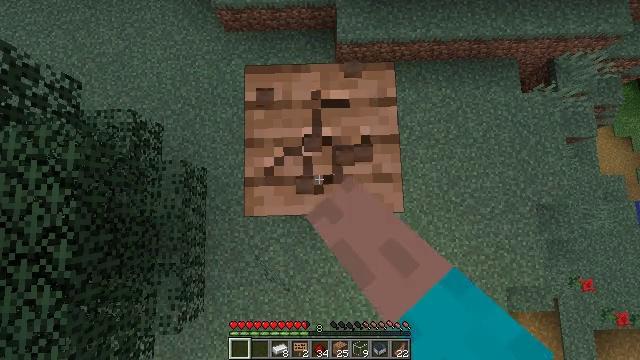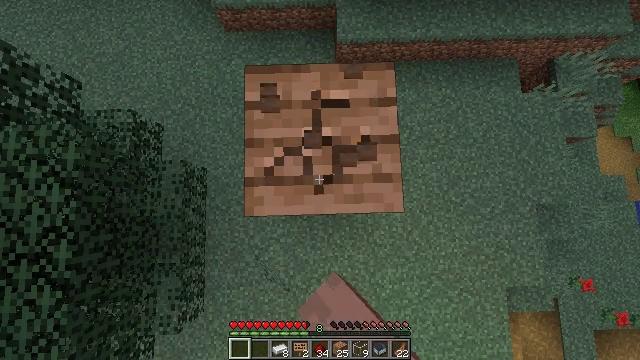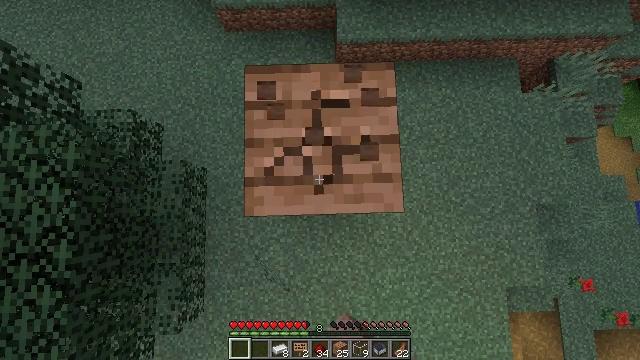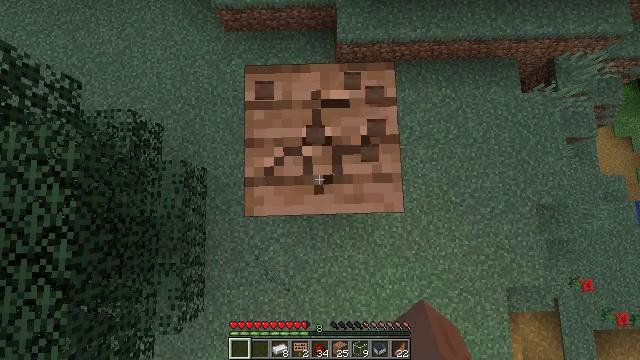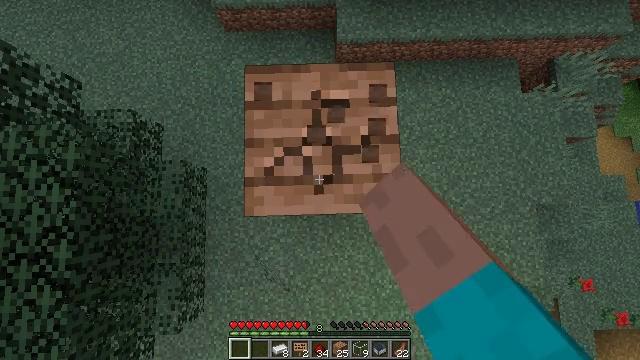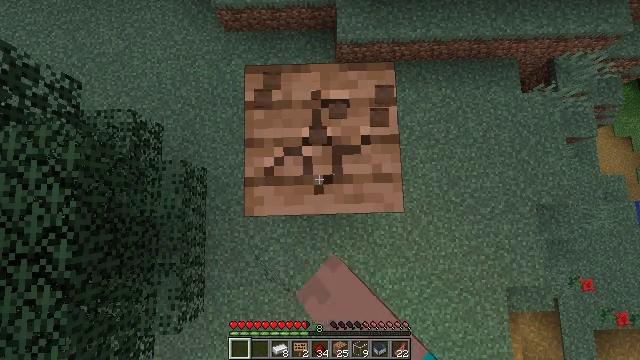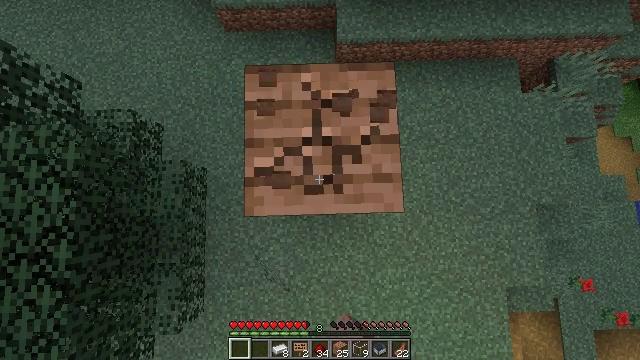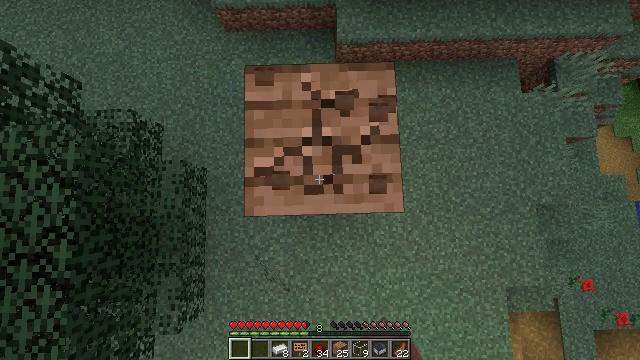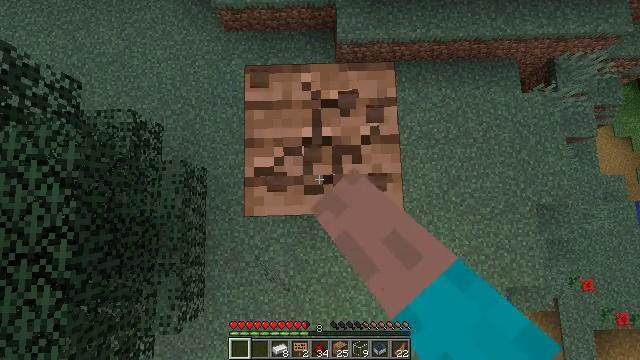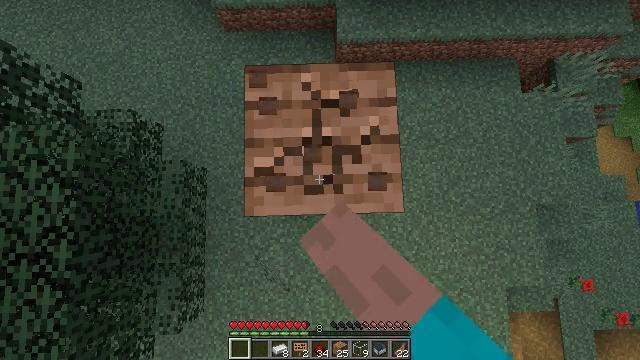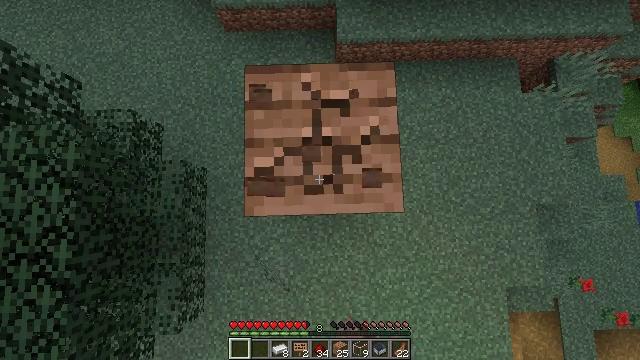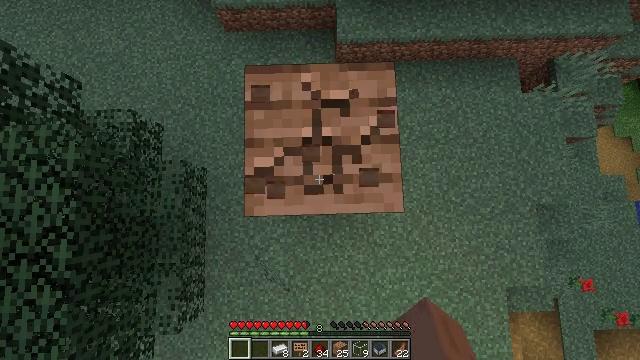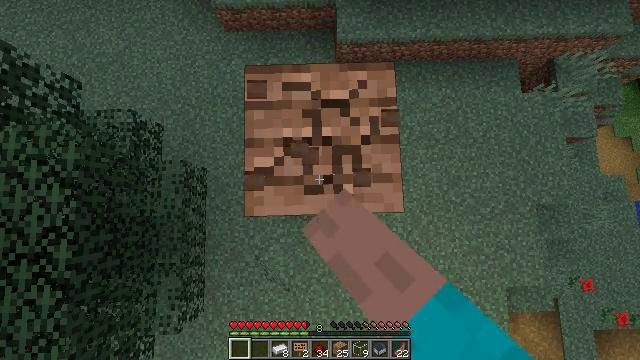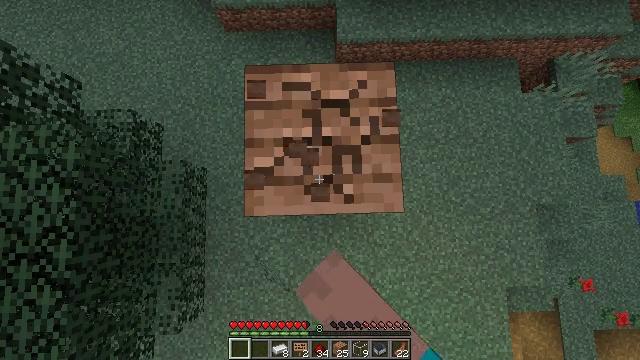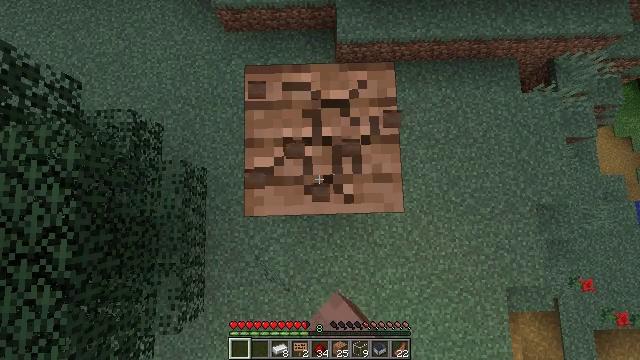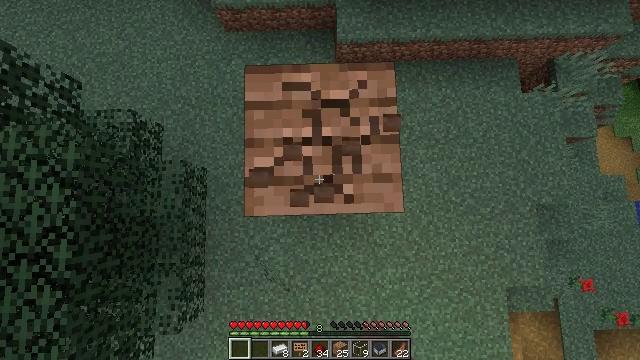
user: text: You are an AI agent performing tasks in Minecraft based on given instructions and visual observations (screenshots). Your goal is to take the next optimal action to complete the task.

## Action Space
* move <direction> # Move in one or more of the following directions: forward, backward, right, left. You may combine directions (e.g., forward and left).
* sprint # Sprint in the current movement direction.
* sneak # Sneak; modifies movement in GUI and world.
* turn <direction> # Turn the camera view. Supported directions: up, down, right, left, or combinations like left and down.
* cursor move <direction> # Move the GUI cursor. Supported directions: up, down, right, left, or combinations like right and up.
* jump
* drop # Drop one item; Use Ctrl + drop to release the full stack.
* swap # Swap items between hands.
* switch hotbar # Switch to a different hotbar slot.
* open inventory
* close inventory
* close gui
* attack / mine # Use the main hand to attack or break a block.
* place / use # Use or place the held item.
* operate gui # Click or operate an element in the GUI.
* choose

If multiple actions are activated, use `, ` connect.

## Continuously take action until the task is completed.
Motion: motion action
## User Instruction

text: Harvest jungle planks from a wall or floor.
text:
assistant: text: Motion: attack / mine
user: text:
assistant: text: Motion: attack / mine
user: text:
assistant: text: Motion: attack / mine
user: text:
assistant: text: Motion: attack / mine
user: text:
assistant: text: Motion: attack / mine
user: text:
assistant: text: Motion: attack / mine
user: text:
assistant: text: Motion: attack / mine
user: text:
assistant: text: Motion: attack / mine
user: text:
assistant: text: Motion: attack / mine
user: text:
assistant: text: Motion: attack / mine
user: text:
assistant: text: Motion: attack / mine
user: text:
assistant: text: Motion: attack / mine
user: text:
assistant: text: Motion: attack / mine
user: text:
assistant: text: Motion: attack / mine
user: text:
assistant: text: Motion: attack / mine
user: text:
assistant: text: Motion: attack / mine
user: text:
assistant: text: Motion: attack / mine
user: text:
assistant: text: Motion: attack / mine
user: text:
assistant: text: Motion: attack / mine
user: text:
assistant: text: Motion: attack / mine
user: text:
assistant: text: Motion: attack / mine
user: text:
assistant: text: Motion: attack / mine
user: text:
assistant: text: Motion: attack / mine
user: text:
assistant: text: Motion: attack / mine
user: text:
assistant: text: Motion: attack / mine
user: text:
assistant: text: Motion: attack / mine
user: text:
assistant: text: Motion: attack / mine
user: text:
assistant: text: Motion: attack / mine
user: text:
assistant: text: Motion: attack / mine
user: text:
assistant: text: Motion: attack / mine